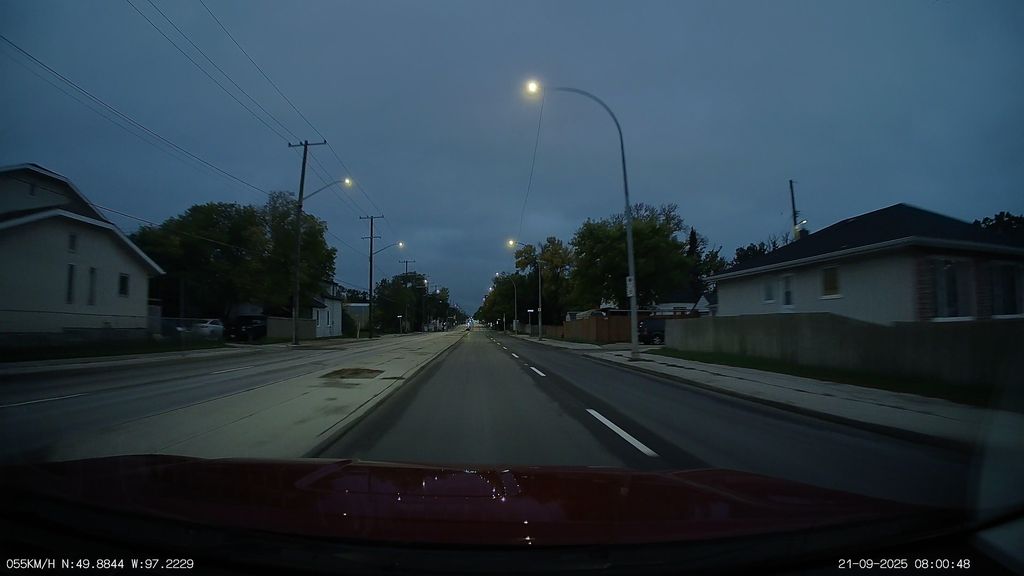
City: winnipeg